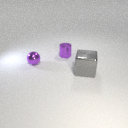
small purple metal cylinder to the left of large gray metal cube